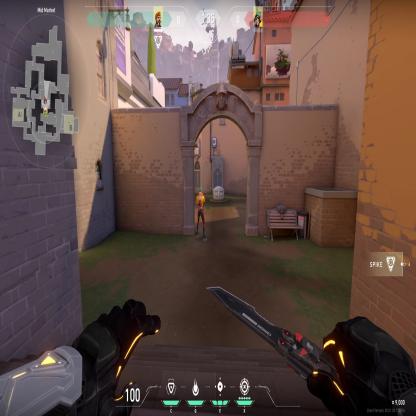
Label: enemy